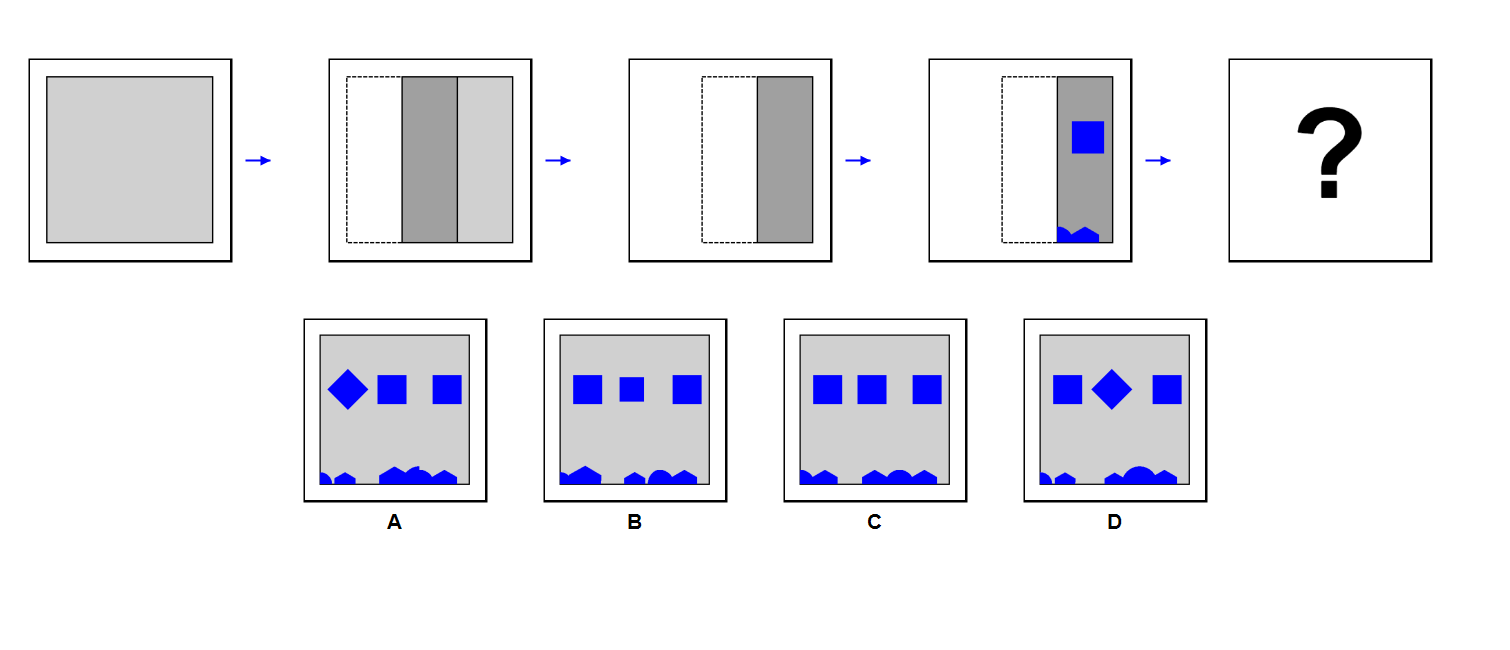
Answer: C